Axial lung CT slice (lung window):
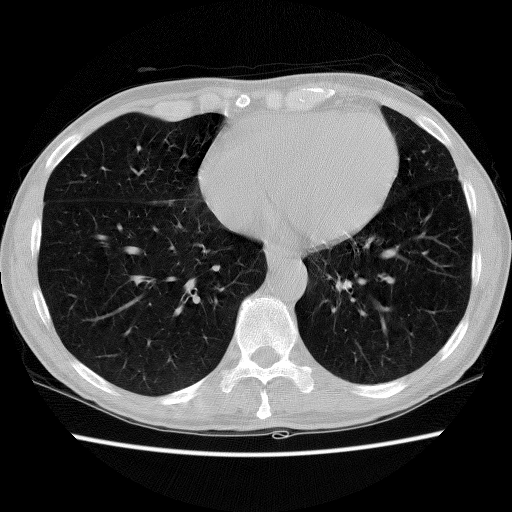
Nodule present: no